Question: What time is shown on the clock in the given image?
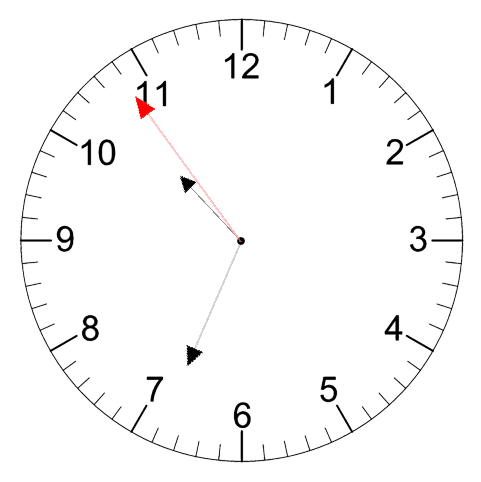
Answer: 10:33:54